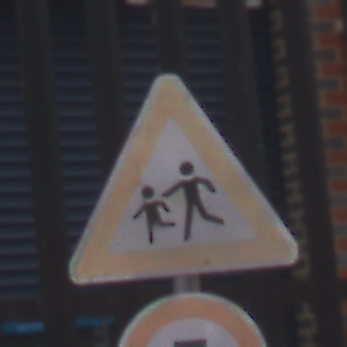
Verkehrszeichen: KinderRechts
Zusatzzeichen unten: Geschwindigkeit5
Umgebung: Outdoor, Urban
Tageszeit: MorningAfternoon
Wetter: Overcast
Licht: Natural
Jahreszeit: NotSpecified
Kontrast: LowContrast